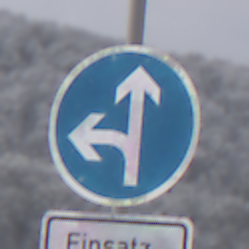
Verkehrszeichen: VorgeschriebeneFahrtrichtungGeradeausOderLinks
Zusatzzeichen unten: BesondereFahrzeugeUndTransportgueter3
Umgebung: Outdoor, Nature
Tageszeit: MorningAfternoon
Wetter: PartlyCloudy
Licht: Natural
Jahreszeit: Winter
Kontrast: HighContrast